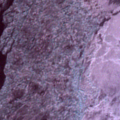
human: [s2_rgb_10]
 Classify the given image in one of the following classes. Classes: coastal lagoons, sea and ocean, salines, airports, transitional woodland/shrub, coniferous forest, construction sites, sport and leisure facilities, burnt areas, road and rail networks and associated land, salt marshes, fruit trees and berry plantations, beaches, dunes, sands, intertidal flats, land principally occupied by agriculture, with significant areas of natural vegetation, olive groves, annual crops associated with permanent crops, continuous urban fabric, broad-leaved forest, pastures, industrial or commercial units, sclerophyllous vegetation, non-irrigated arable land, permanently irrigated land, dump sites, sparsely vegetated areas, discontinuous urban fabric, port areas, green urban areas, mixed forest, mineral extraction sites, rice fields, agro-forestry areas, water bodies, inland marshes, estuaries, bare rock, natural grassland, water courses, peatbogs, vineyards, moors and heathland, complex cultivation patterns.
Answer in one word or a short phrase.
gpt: sea and ocean